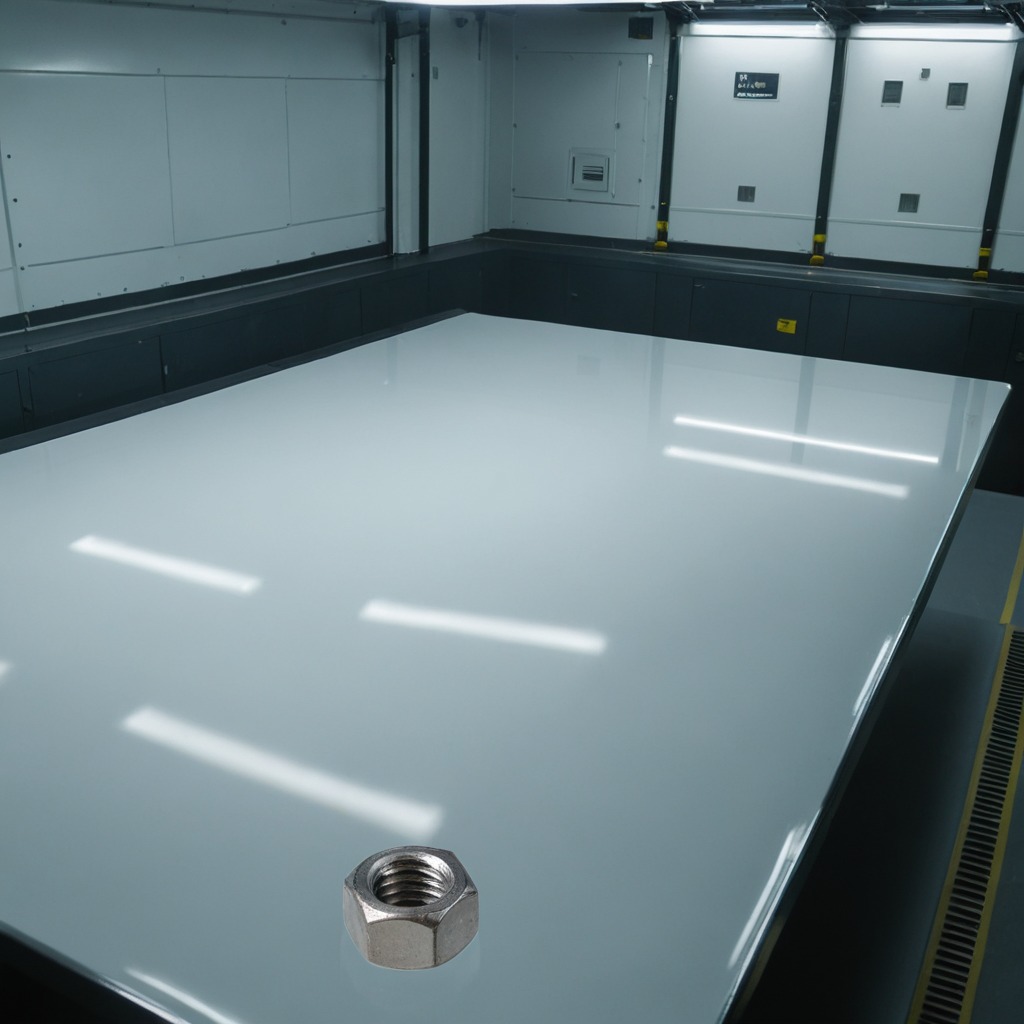
A metal nut is lying on the table.